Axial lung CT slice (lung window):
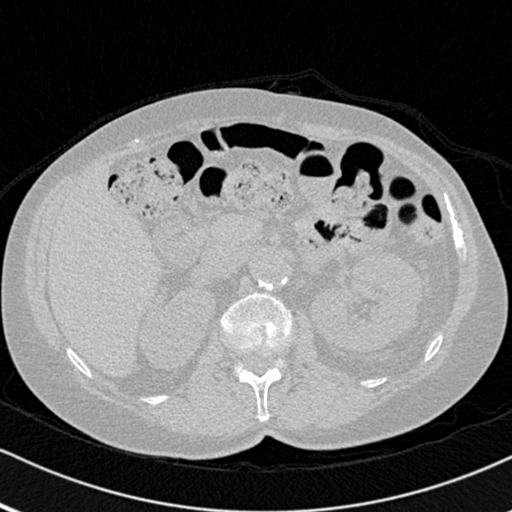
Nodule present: no